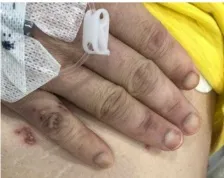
Pustules on abdomen.
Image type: medical_photograph (skin_photograph)